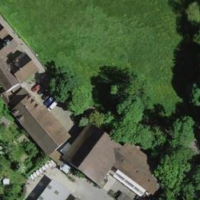
EUNIS habitat code: 55
Species observed at this site:
Orchesella cincta
Hedera helix
Prionus coriarius
Acer pseudoplatanus